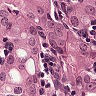
Metastatic tissue present: yes